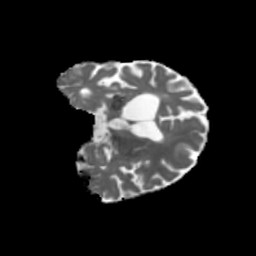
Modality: MD
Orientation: coronal
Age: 70
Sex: male
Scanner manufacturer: siemens
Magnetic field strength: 3 T
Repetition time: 5.47 s
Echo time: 0.0854 s